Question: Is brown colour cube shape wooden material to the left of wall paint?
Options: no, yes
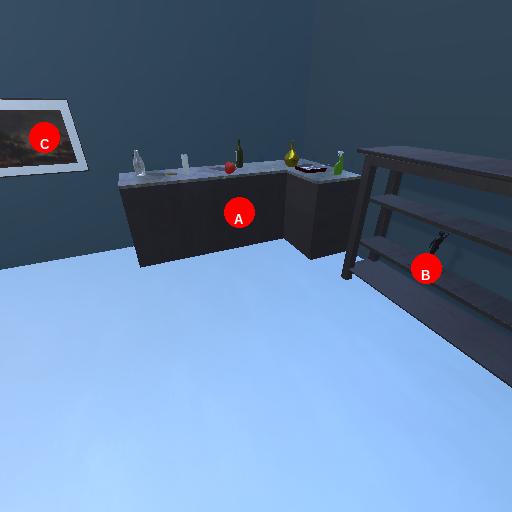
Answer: no